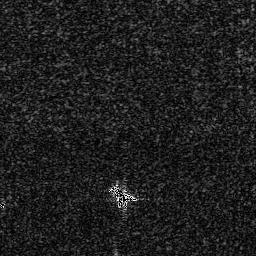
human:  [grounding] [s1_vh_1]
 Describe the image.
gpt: In the satellite image, there is  <ref>1 small ship </ref> <box>[[42, 72, 49, 79, 0]]</box> located at bottom.